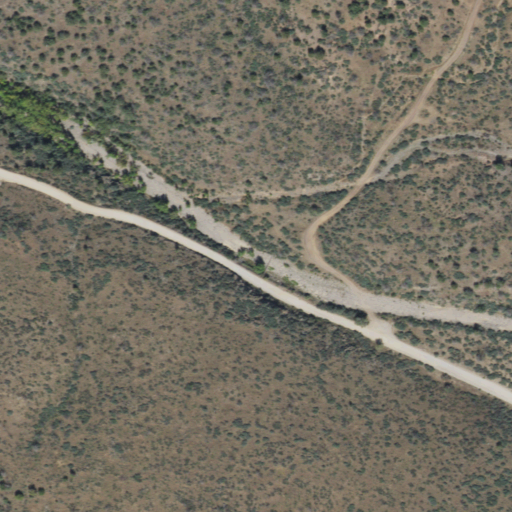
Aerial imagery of valley in Arizona named Mashakattee Canyon containing shrub, grassland, and woody wetlands